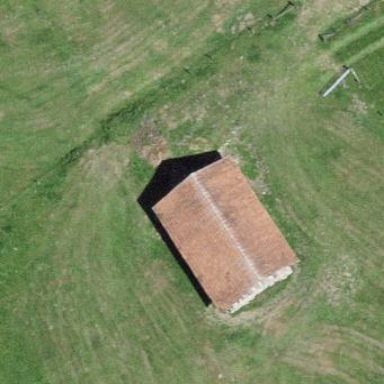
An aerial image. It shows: Rural barn.